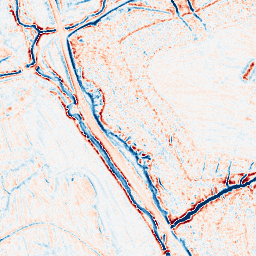
Category: edge_preserving
Decomposition family: bilateral
Decomposition parameters: d: 9
sigma_color: 50
sigma_space: 100
Upsampling method: sinc_hamming
Upsampling parameters: scale: 2
kernel_size: 16
Upsampling scale: 2